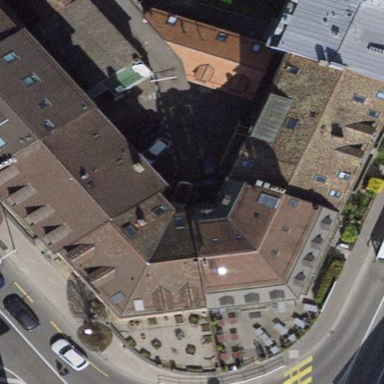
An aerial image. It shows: View of apartment building.